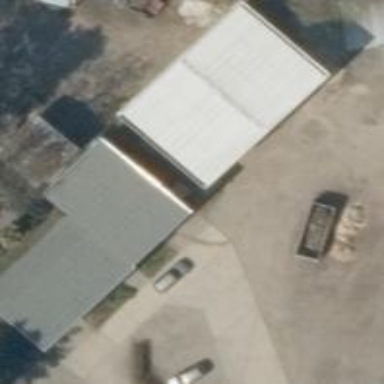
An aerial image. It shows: Group of garages.